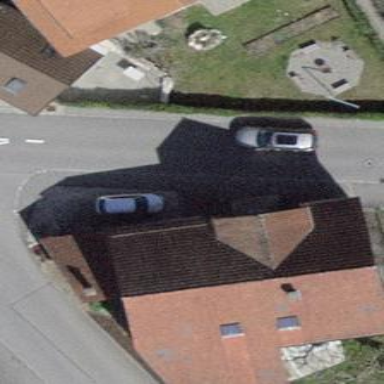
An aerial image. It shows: Building with tiled roof.